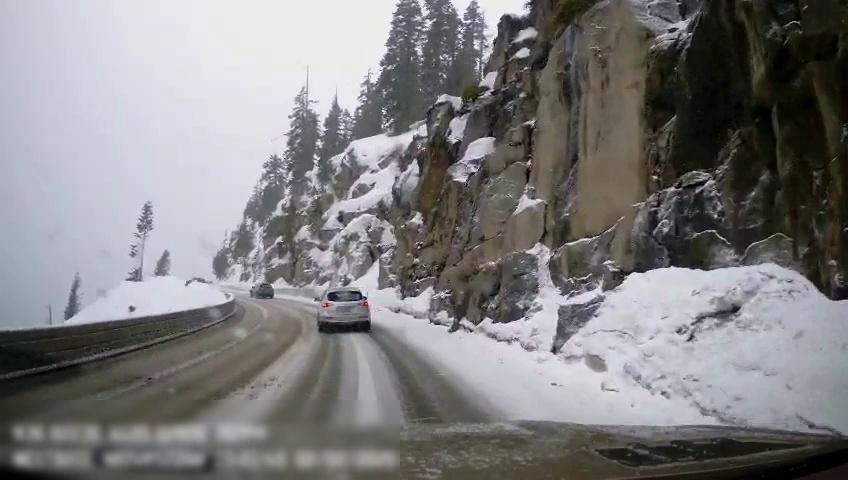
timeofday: Day
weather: Snowy
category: Drivable Space
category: Vehicles | SUV
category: Vehicles | Car